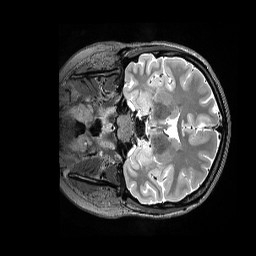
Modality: T2w
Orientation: coronal
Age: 21
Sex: female
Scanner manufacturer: siemens
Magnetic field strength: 3 T
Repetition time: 3.2 s
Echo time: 0.562 s